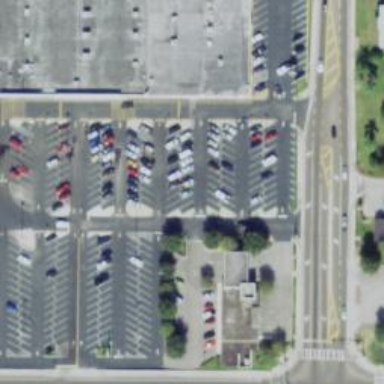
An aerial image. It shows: Parking space is available.